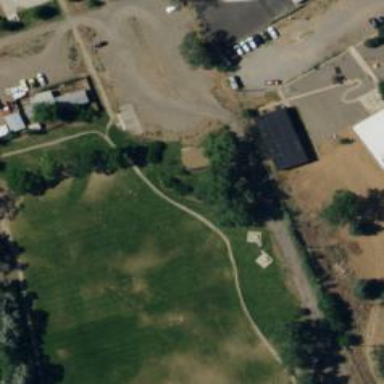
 specifically designed for the sport of disc golf."